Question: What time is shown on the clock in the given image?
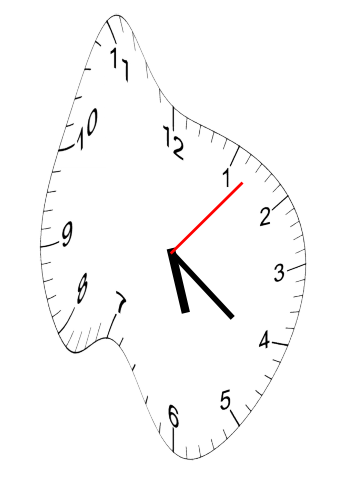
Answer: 05:21:07